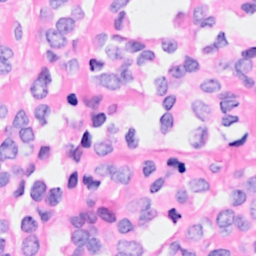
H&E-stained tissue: Breast